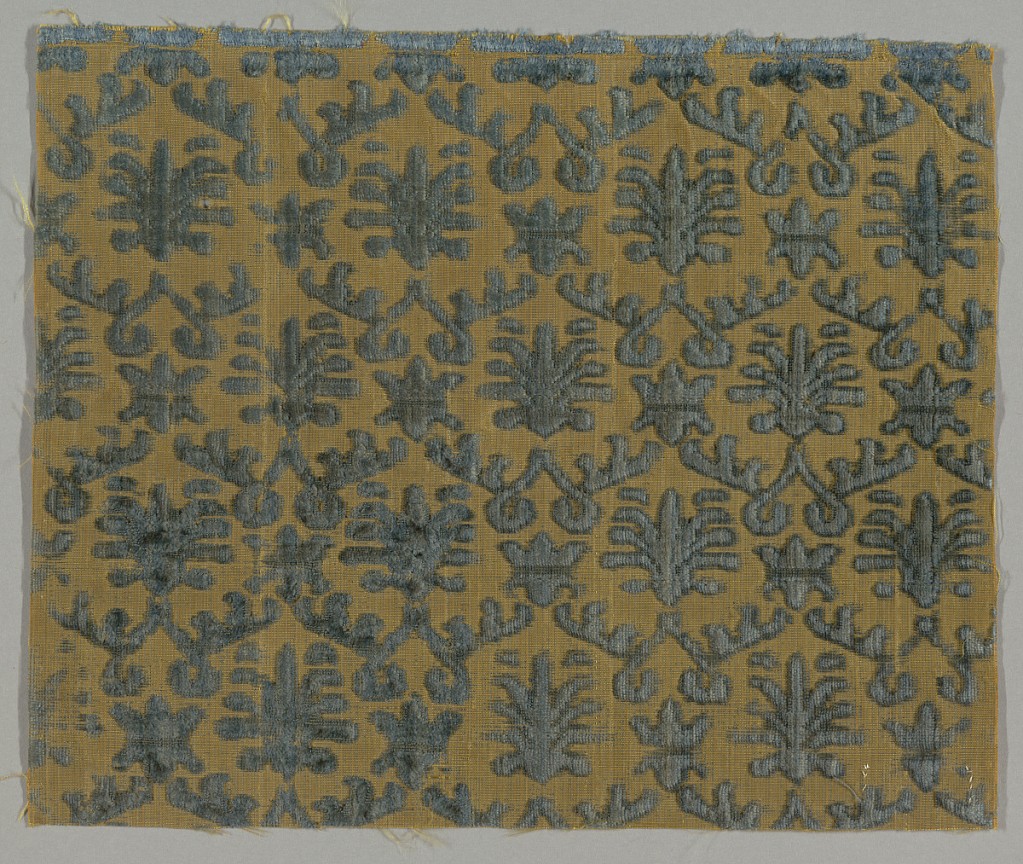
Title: Fragment
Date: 16th–17th century
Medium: silk Technique: velvet
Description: Green cut velvet, small palmette in foliage frame; old gold ground.